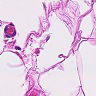
Metastatic tissue present: no